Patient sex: F
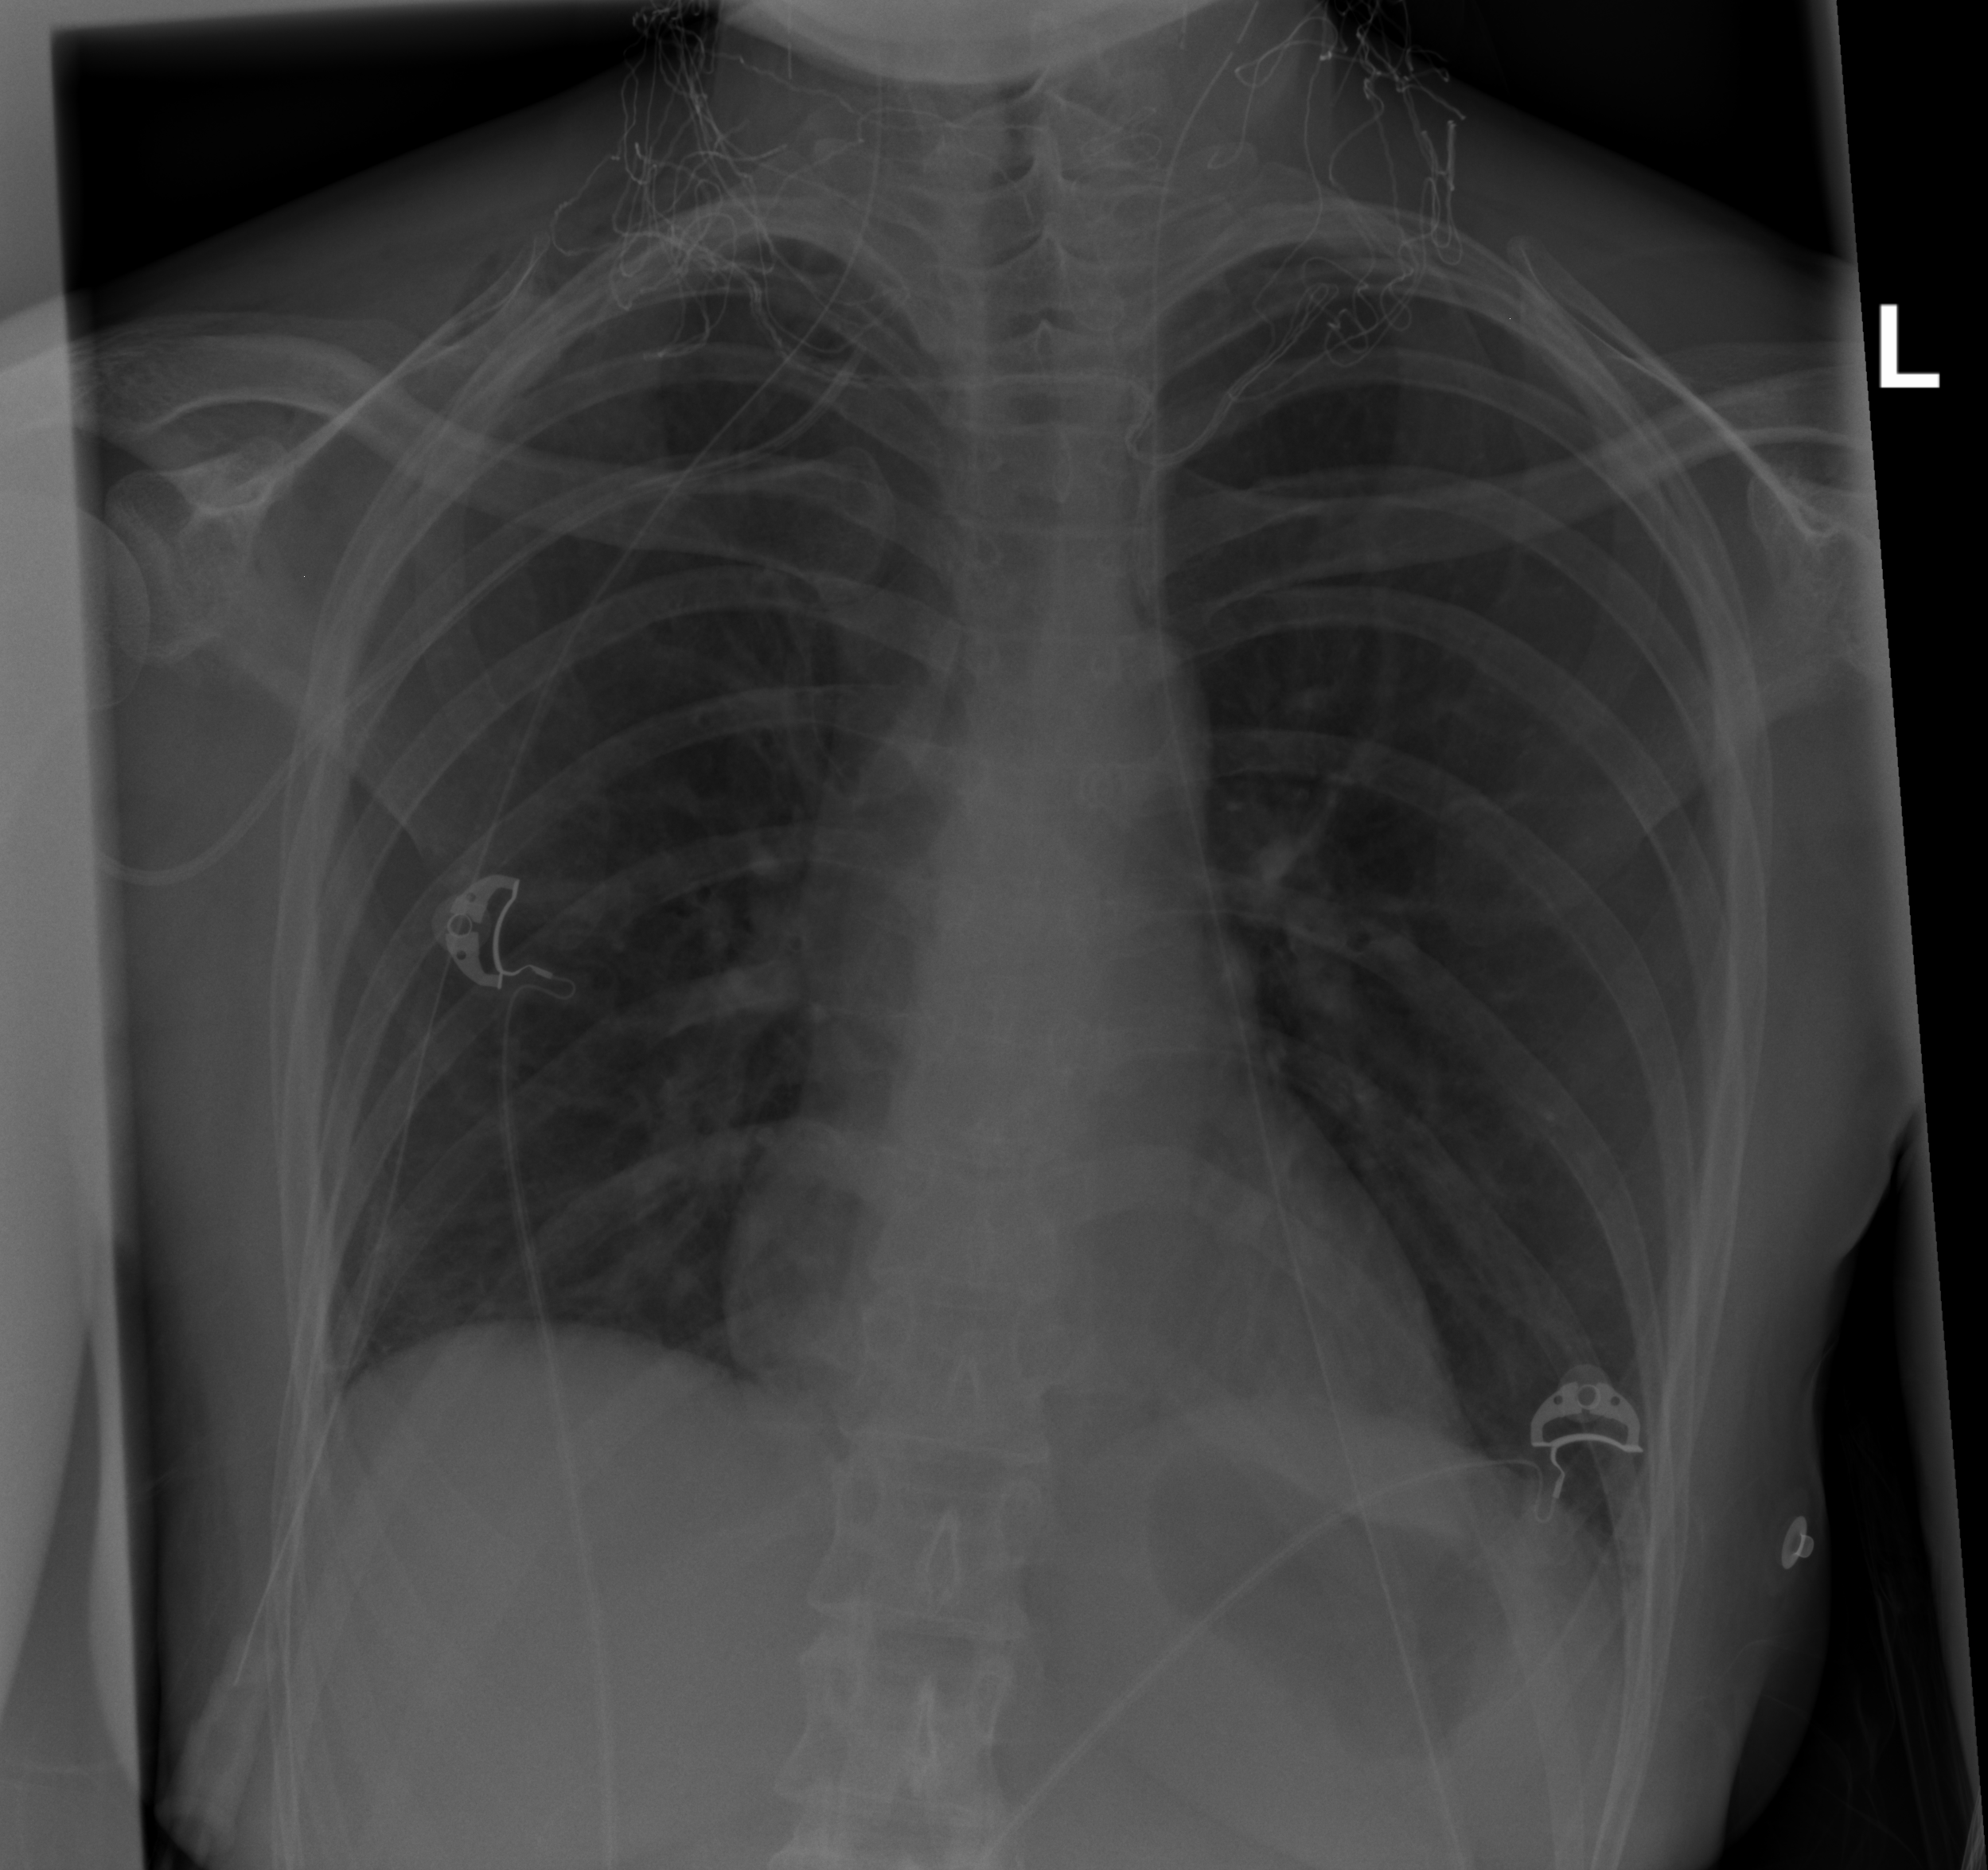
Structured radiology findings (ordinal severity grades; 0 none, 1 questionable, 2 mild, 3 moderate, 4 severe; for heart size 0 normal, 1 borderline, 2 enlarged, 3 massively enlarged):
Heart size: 0
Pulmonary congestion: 0
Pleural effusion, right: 0
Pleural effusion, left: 0
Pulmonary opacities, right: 0
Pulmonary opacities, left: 0
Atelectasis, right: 2
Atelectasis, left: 0